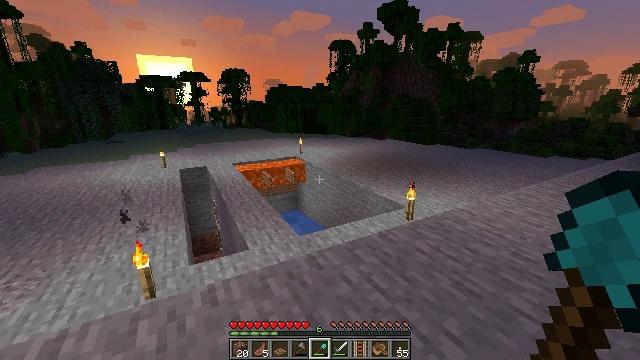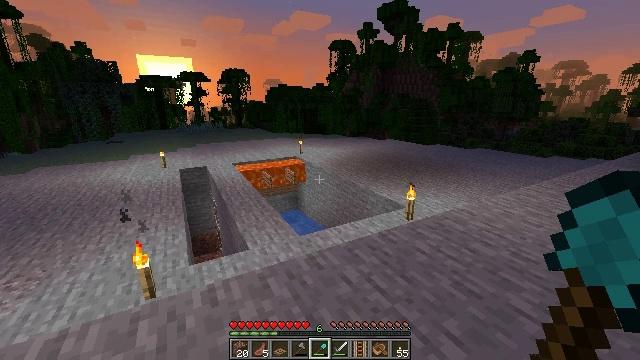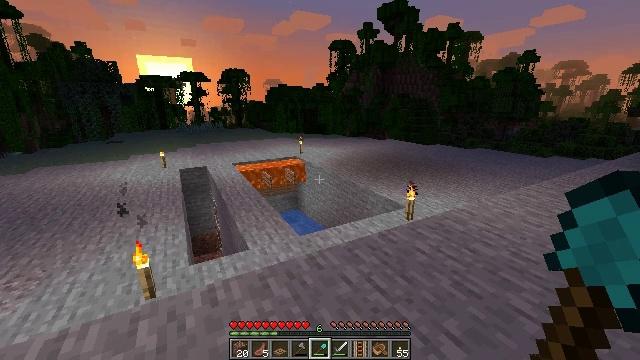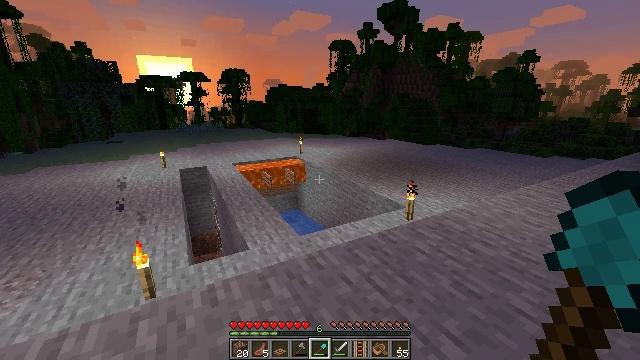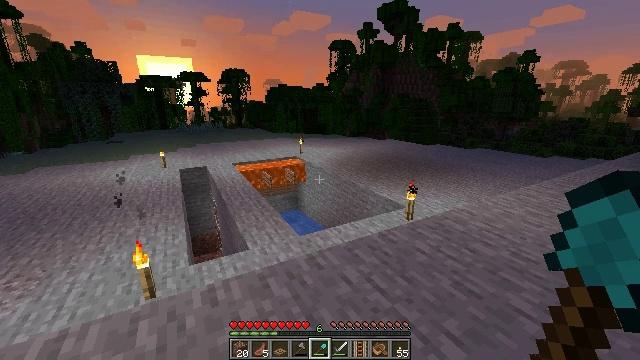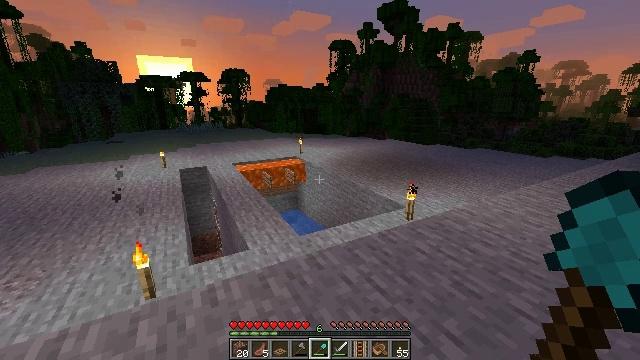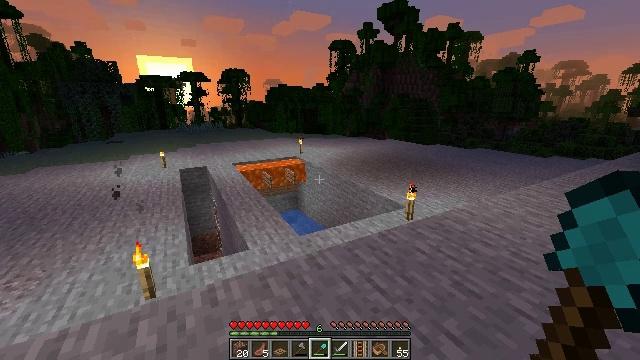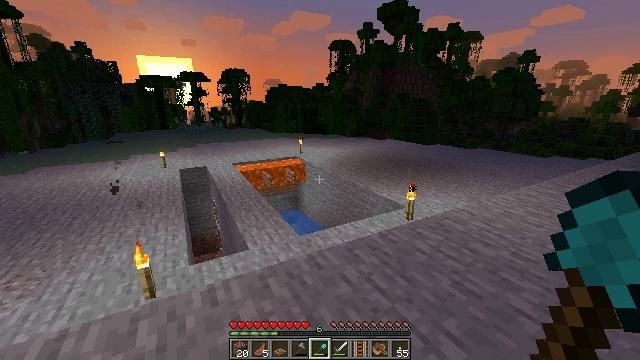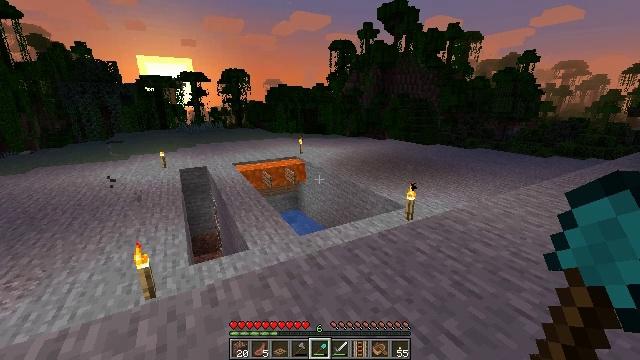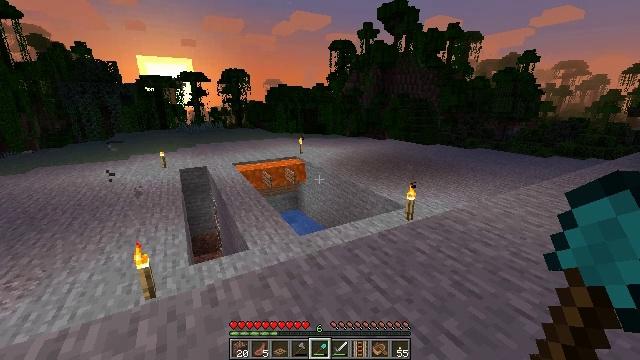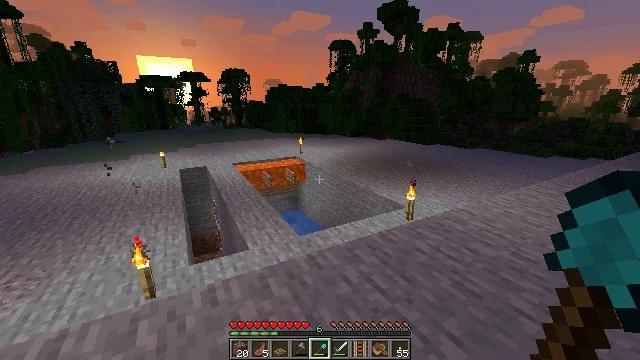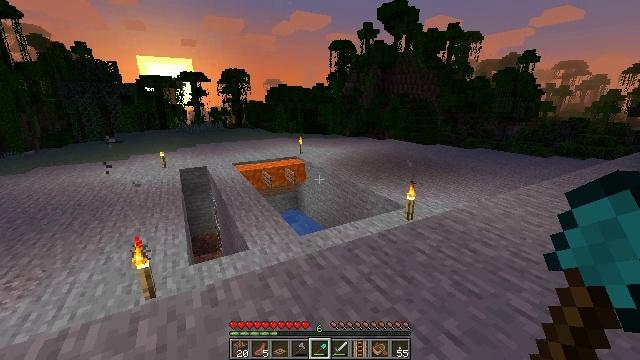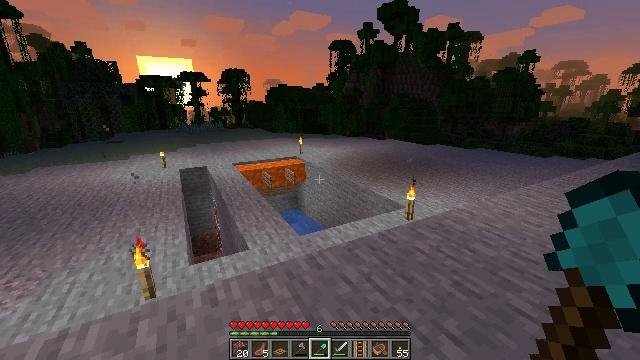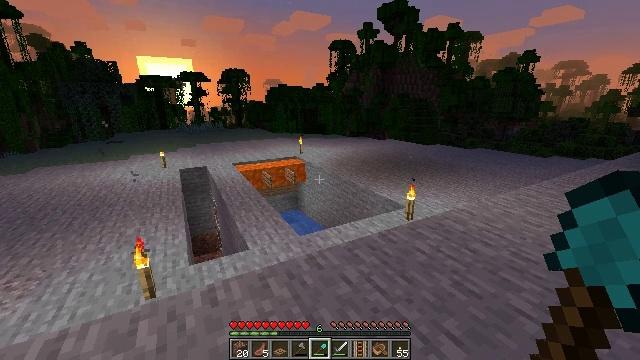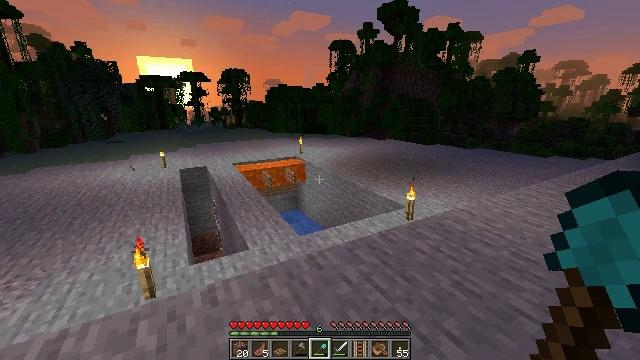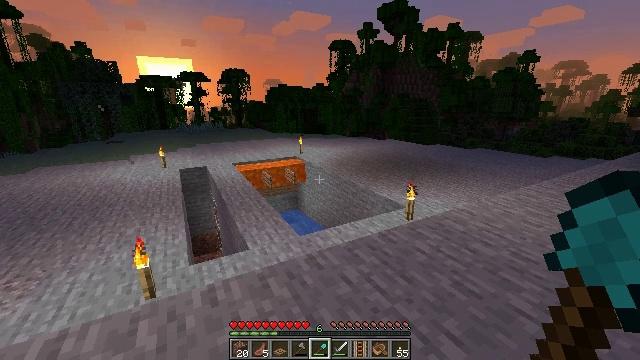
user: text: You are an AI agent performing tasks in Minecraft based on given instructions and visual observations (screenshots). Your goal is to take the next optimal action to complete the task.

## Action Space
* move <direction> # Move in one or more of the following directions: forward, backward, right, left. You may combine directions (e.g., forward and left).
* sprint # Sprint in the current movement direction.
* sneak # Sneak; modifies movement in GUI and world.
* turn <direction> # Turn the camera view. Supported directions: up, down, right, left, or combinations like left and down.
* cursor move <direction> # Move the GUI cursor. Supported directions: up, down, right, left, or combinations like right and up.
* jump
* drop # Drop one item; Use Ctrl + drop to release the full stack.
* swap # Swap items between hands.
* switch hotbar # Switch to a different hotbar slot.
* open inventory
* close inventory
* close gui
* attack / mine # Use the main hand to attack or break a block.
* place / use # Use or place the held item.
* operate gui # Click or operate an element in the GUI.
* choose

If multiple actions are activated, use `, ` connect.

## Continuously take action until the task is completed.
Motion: motion action
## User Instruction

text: Pick up the poppy from the field.
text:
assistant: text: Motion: no_op
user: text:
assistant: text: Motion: no_op
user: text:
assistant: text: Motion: no_op
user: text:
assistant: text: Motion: no_op
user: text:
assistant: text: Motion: no_op
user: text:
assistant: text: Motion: no_op
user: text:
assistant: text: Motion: no_op
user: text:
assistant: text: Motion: no_op
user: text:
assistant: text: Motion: no_op
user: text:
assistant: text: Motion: no_op
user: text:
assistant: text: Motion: no_op
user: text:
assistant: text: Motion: no_op
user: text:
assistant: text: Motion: no_op
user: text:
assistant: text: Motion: no_op
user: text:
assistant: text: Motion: no_op
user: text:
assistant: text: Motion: no_op
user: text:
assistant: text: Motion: no_op
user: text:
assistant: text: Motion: no_op
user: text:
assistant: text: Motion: no_op
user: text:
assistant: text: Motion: no_op
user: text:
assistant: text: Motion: no_op
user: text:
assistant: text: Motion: no_op
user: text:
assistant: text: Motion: no_op
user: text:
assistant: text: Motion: no_op
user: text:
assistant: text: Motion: no_op
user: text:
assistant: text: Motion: no_op
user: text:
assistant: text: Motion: no_op
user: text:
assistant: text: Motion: no_op
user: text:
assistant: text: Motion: no_op
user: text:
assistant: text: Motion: no_op